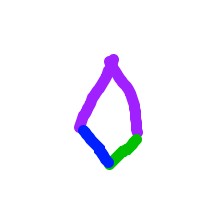
Shape: kite